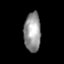
Tissue: skin
Cell type: Epithelial cells
Senescence score: 0.2398
Nuclear area (px): 645
Mean DAPI intensity: 149.158